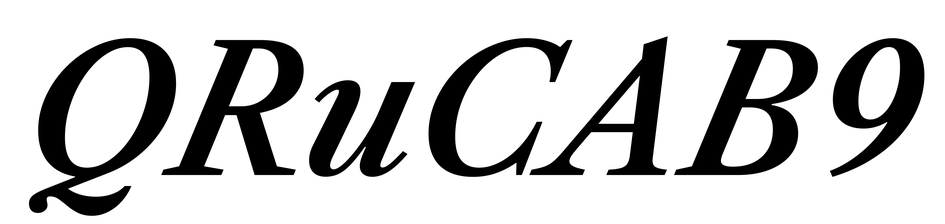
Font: LibreCaslonText-Italic_SemiBold_Italic